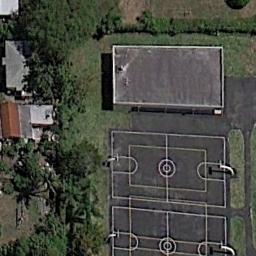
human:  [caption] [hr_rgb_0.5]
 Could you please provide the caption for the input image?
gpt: Two basketball courts surrounded by the green belt and some houses beside .

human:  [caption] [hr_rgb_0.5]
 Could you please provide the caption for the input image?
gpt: Two basketball courts are flanked by a grandstand on the lawn, And nearby are trees and buildings .

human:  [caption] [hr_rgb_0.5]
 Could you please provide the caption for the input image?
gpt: There are two basketball courts side by side in the lower right corner .

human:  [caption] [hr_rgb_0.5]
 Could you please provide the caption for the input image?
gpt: There are two basketball courts next to a building and some trees .

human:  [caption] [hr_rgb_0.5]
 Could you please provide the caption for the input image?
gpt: One building is next to two basketball courts .